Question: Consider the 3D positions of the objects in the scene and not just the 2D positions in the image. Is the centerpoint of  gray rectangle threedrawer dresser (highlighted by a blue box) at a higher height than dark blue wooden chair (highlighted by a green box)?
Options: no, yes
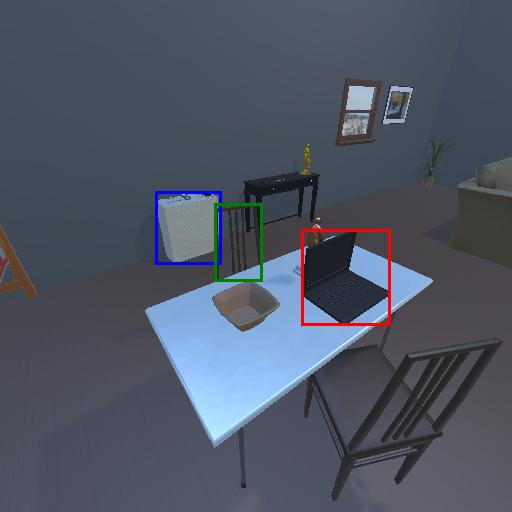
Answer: no